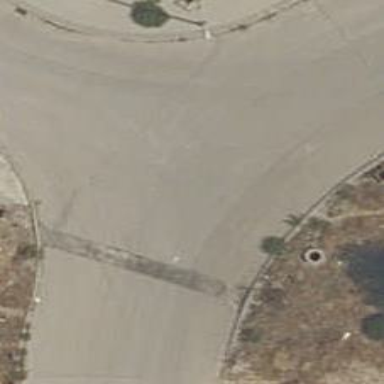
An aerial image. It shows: Secondary road around roundabout.